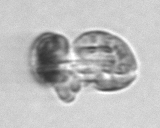
Label: Karenia